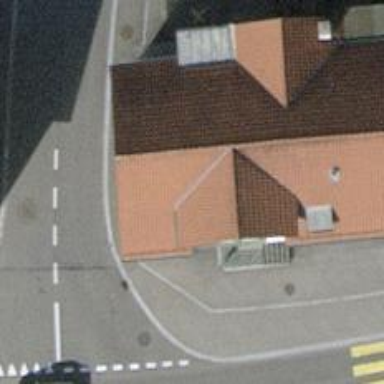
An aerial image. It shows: Restaurant.